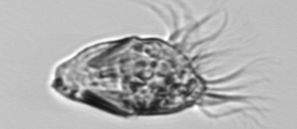
Label: Strombidium_morphotype1